Interaction volume radius: 5 \u00c5
Interaction volume height: 10 \u00c5
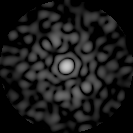
Disorder parameter: 0.837